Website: apple-inc
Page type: customer-info-address
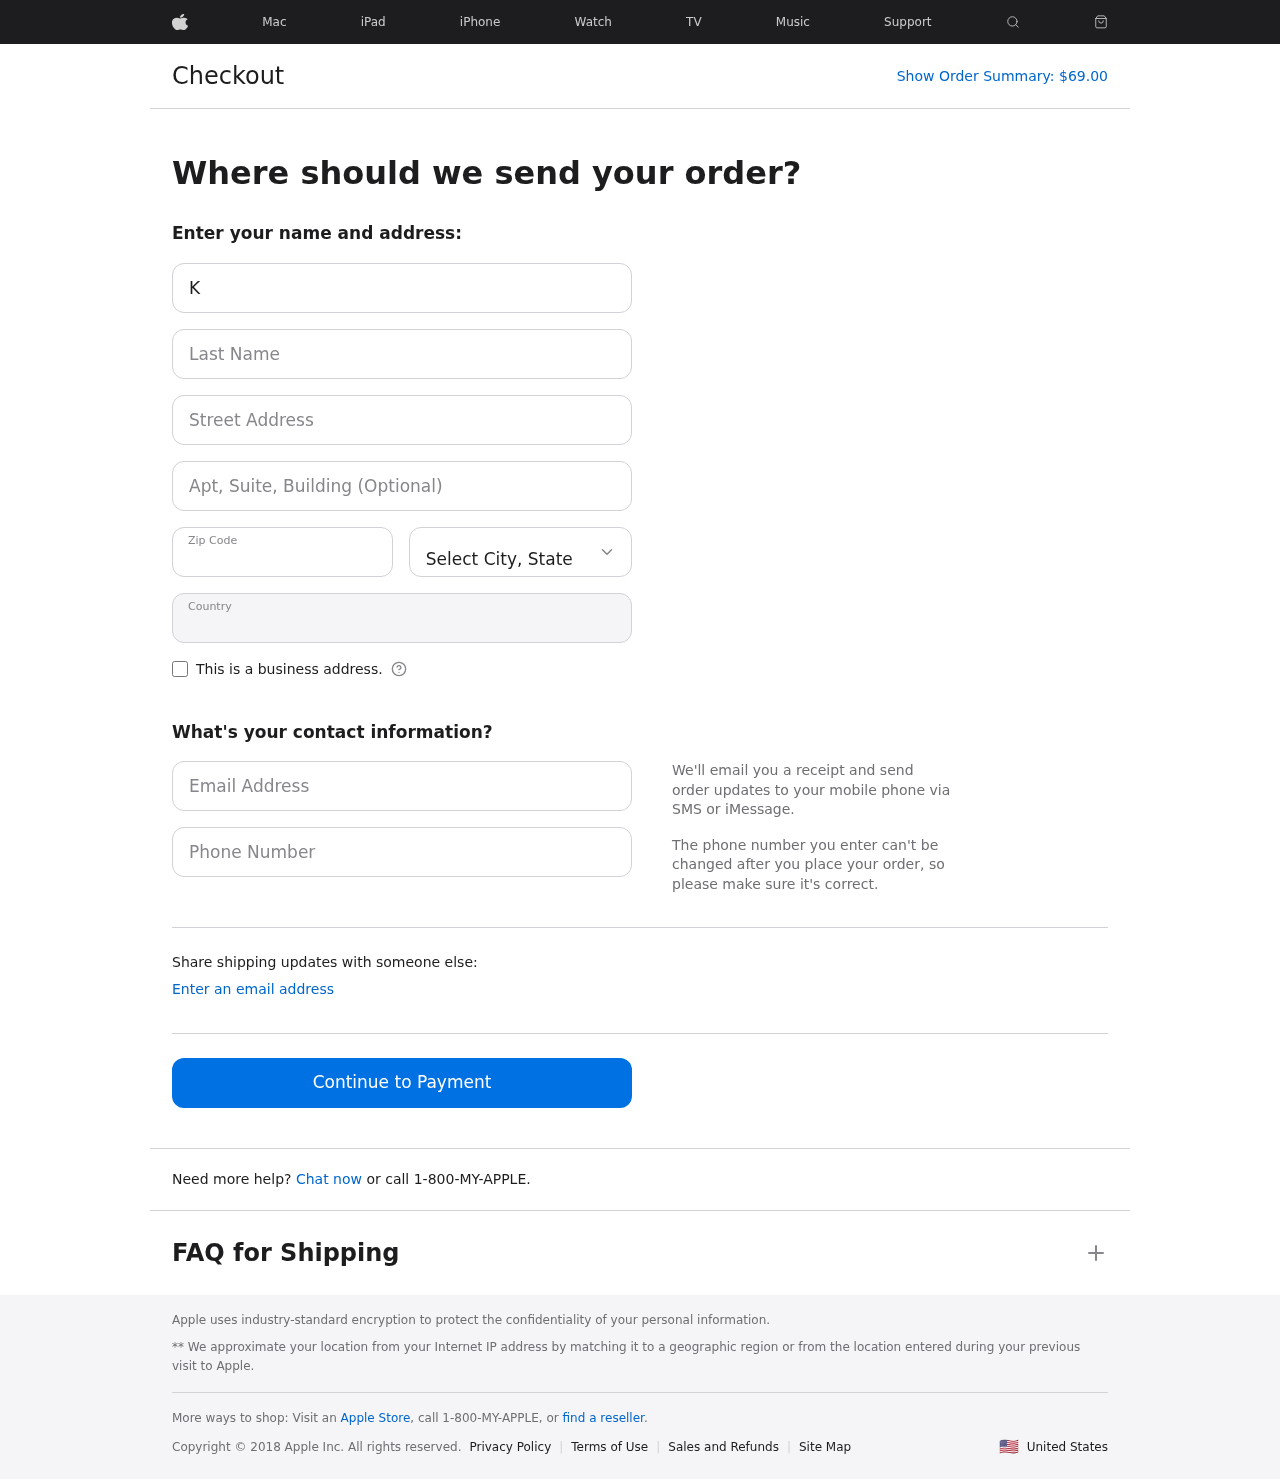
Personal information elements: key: PII_CITY_STATE
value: Mendozatown, PR
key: PII_COUNTRY
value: United States
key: PII_EMAIL
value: kcooper@hotmail.com
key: PII_FIRSTNAME
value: Kelly
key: PII_LASTNAME
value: Cooper
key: PII_PHONE
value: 6343553545
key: PII_POSTCODE
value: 44992
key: PII_STREET
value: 99534 Allen Meadows
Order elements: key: ORDER_TOTAL
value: $69.00